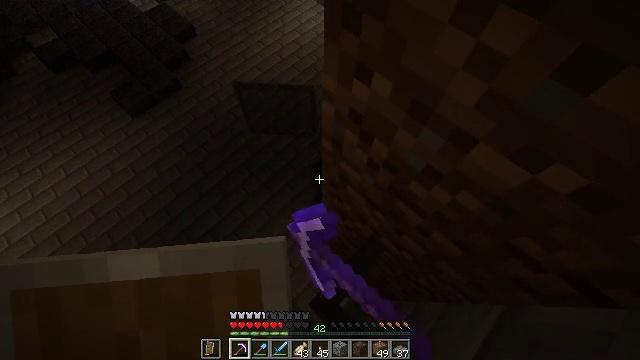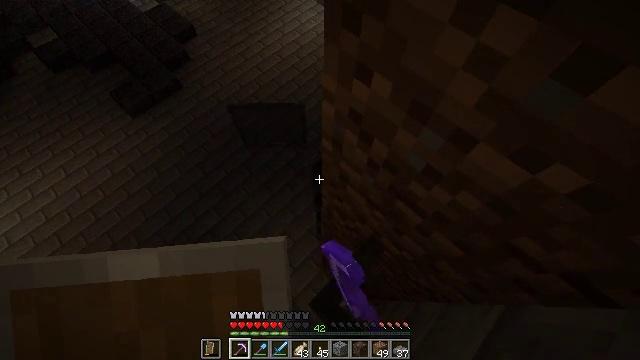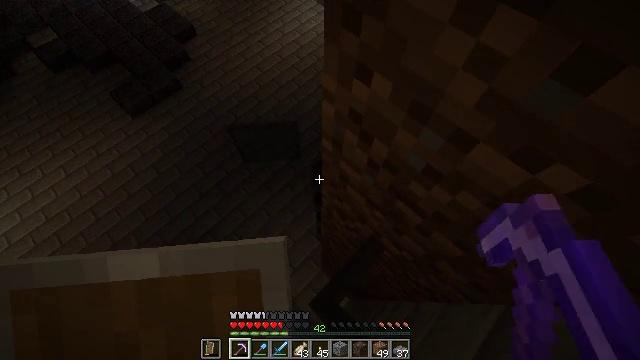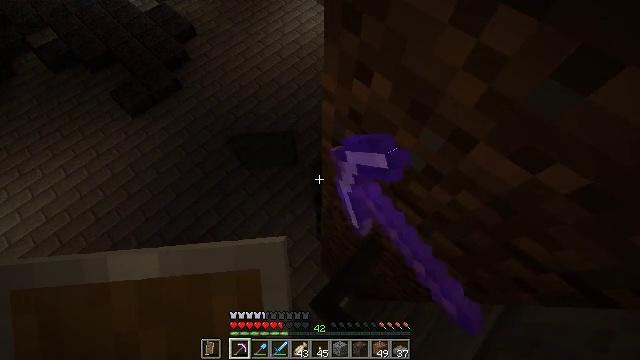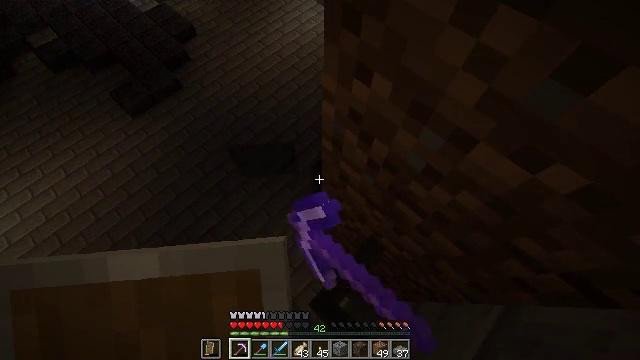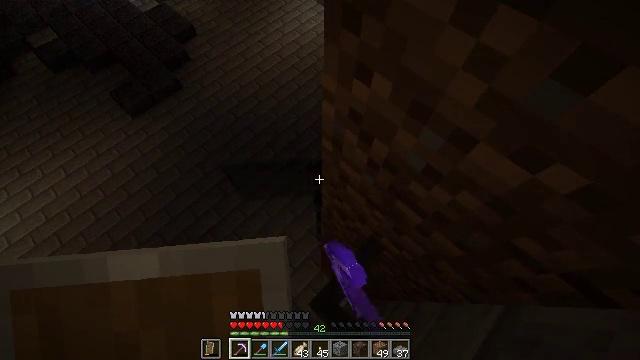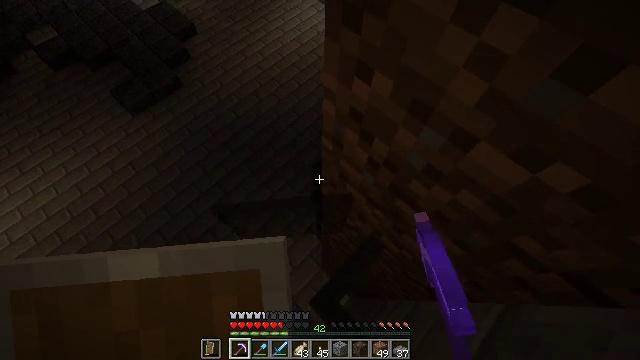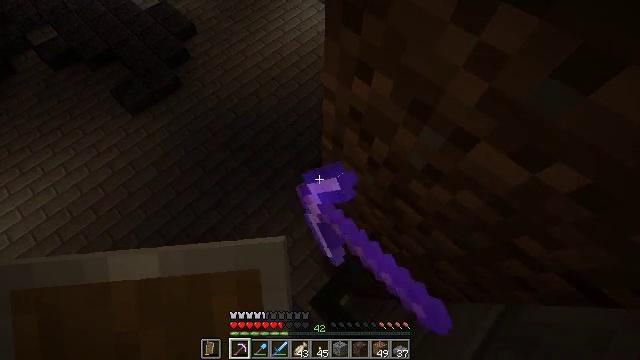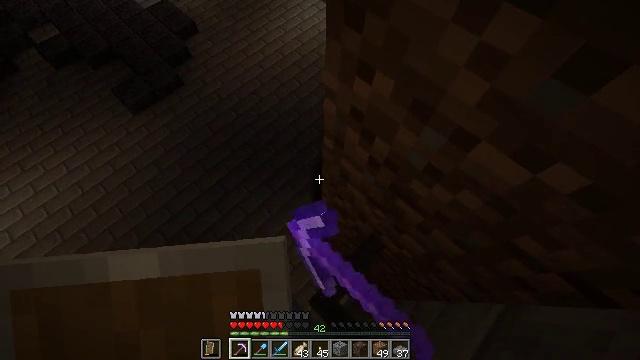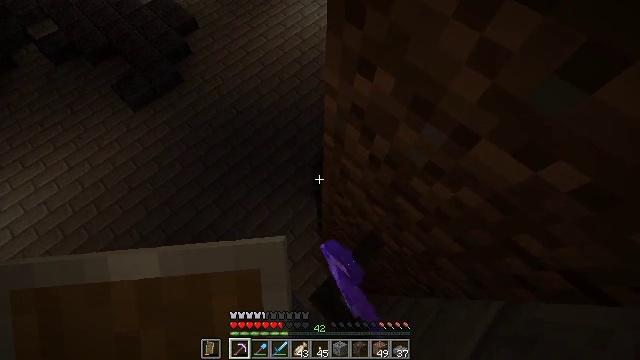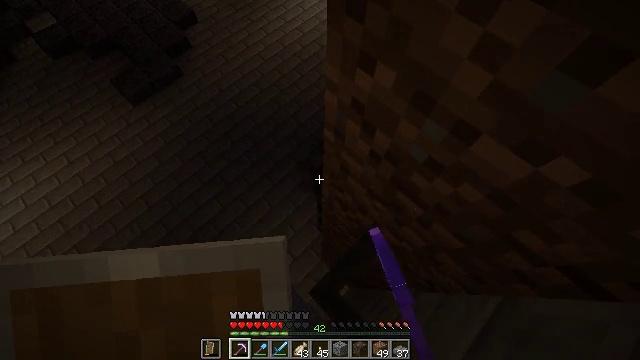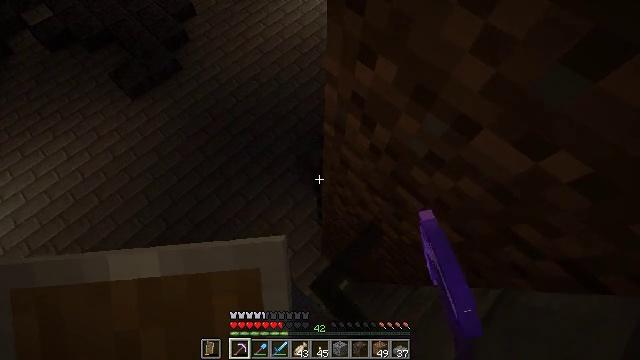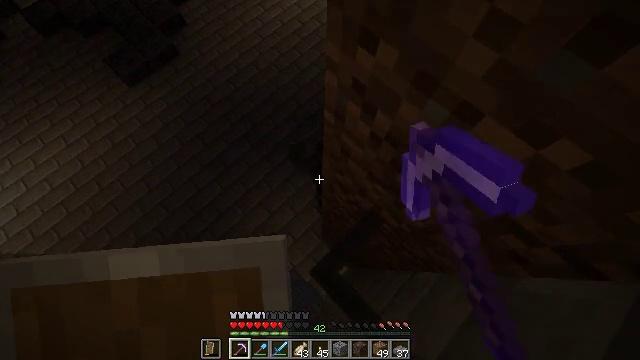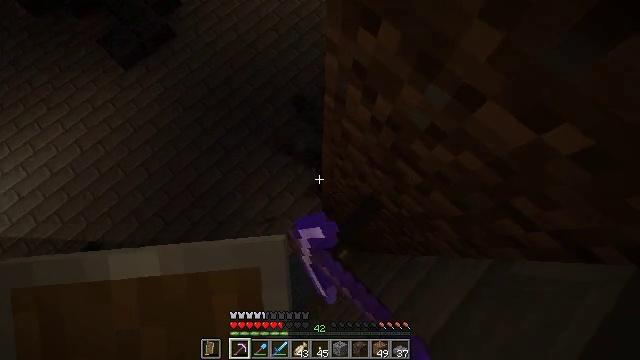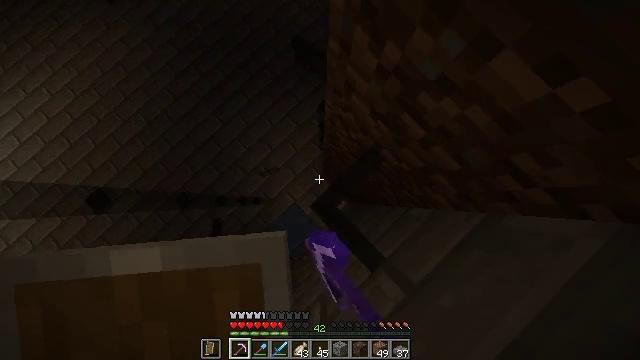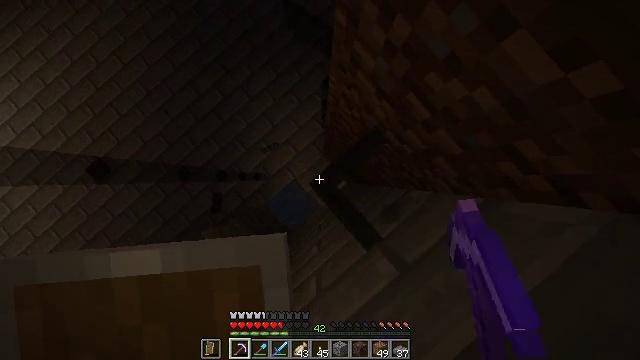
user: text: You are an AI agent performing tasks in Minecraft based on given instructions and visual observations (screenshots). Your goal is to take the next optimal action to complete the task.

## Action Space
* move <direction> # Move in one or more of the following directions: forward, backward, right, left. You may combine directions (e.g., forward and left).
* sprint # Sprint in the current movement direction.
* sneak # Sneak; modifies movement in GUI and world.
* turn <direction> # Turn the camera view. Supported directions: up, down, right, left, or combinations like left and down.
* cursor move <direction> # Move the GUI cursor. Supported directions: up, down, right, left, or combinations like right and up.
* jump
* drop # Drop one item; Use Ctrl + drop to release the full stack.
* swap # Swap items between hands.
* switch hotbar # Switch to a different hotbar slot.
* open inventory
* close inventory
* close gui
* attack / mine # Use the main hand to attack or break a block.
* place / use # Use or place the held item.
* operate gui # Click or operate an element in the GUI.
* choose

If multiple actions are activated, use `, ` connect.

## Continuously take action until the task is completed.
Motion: motion action
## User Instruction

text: Attack the black stained glass pane to break it.
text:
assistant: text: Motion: attack / mine
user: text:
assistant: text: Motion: attack / mine
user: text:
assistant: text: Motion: attack / mine
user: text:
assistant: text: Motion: attack / mine
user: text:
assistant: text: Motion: attack / mine
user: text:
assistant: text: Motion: attack / mine
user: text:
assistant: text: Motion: attack / mine
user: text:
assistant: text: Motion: attack / mine
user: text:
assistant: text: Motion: attack / mine
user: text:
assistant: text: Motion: turn down, attack / mine
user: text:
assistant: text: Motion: turn down, attack / mine
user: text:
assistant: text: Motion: turn down, attack / mine
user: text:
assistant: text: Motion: turn down, attack / mine
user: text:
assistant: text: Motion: turn left and down, attack / mine
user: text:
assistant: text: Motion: turn left and down, attack / mine
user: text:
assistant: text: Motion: turn down, attack / mine
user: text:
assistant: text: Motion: attack / mine
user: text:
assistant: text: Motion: attack / mine
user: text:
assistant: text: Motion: attack / mine
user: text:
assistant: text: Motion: attack / mine
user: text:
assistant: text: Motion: attack / mine
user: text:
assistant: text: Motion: attack / mine
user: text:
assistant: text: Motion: attack / mine
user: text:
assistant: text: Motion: attack / mine
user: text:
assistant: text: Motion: attack / mine
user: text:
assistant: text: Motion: attack / mine
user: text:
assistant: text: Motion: attack / mine
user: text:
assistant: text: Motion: attack / mine
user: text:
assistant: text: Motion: attack / mine
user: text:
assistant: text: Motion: attack / mine